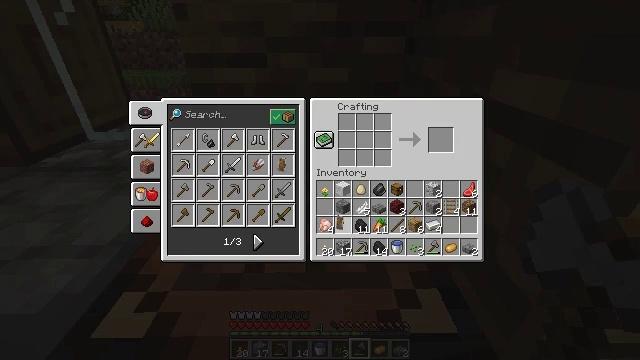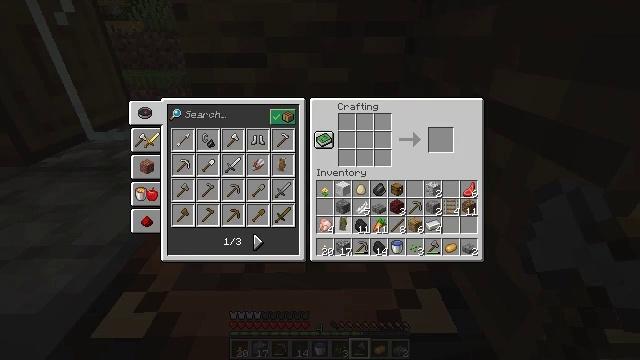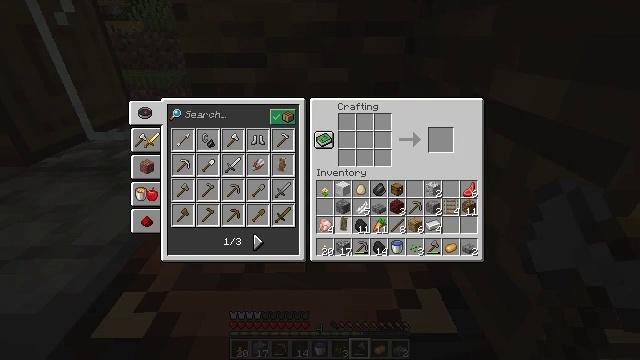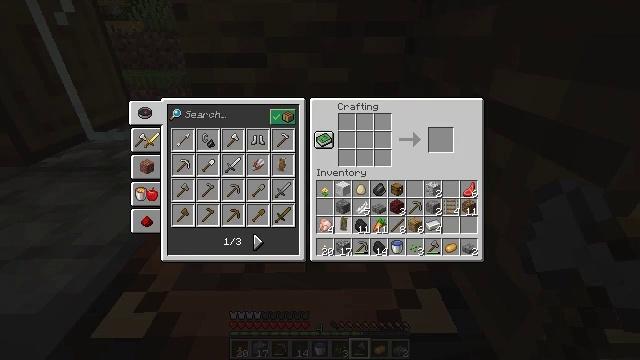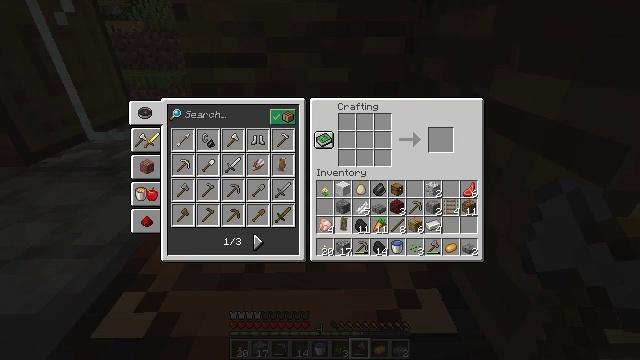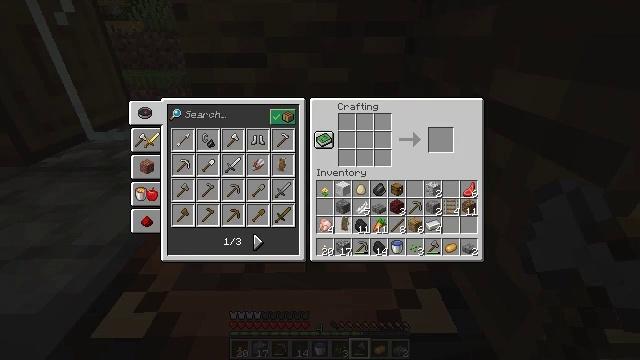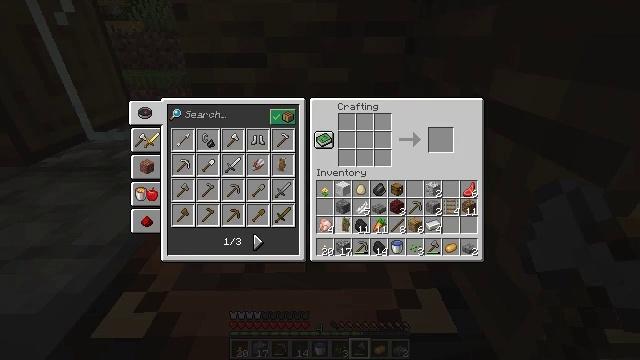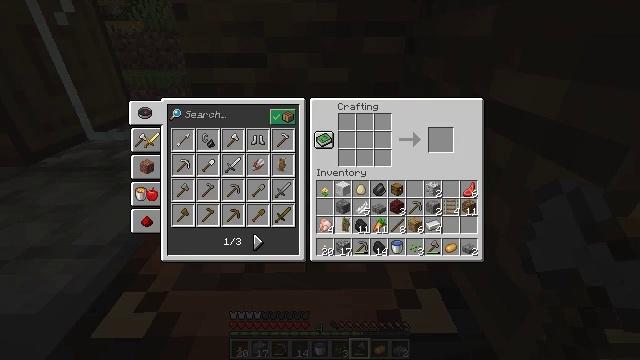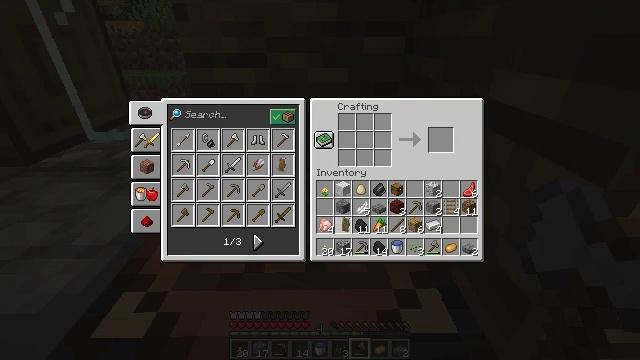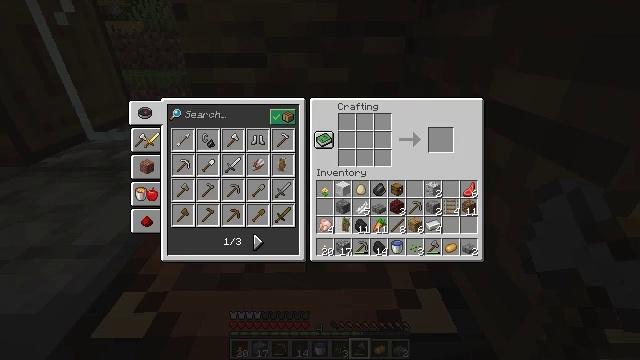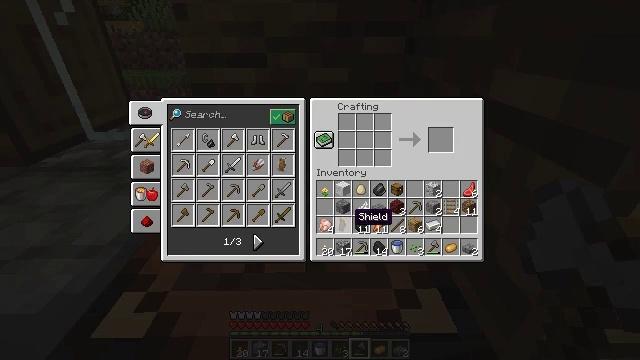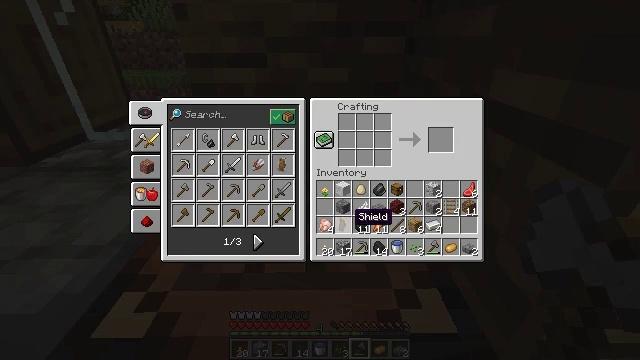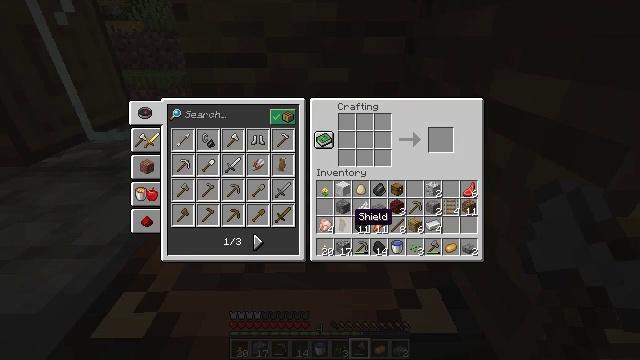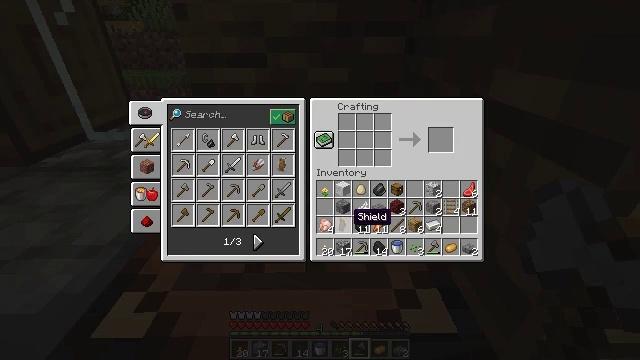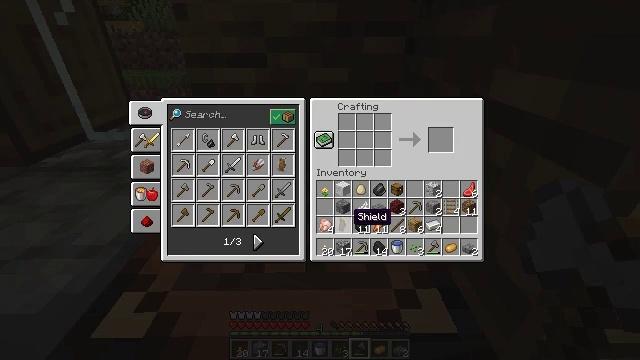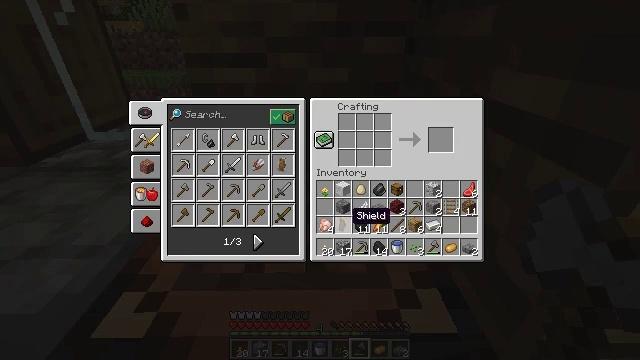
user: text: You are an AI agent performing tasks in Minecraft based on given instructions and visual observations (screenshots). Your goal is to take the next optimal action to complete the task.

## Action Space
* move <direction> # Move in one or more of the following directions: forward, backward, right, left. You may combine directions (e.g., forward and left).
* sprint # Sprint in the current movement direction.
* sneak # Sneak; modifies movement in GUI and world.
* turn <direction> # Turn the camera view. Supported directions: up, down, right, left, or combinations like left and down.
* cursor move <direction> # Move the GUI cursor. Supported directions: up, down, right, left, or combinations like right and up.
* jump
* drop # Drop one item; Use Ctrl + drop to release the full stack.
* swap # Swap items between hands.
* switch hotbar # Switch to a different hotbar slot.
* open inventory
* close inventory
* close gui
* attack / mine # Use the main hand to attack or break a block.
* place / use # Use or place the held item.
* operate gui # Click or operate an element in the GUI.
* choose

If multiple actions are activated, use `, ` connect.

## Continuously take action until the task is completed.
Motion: motion action
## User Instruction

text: Take sticks and wool to craft a painting.
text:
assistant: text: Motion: no_op
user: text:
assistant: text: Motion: no_op
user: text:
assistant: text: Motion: no_op
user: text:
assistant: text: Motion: no_op
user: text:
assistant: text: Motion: attack / mine
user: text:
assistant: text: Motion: attack / mine
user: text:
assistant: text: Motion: attack / mine
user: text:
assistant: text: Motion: attack / mine
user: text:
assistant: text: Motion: attack / mine
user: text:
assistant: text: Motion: no_op
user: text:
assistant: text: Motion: no_op
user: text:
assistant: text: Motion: no_op
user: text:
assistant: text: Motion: no_op
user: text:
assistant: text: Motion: no_op
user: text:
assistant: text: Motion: no_op
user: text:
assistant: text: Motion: no_op
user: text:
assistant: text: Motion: no_op
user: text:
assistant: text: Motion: no_op
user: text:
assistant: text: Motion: turn left
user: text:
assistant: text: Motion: turn left
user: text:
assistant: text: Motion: turn left and up
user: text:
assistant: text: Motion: turn up
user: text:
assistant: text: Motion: turn right and up
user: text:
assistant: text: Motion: turn up
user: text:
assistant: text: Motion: turn up
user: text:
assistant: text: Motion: turn up
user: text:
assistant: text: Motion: no_op
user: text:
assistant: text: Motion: no_op
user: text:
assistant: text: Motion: no_op
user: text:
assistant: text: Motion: no_op